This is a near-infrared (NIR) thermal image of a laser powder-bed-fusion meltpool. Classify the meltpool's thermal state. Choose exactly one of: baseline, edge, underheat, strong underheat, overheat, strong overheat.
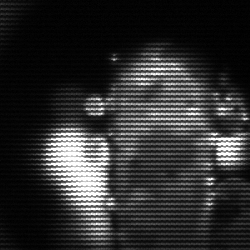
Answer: strong underheat